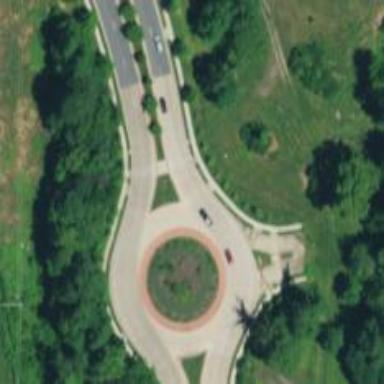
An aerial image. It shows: Primary highway intersecting roundabout.